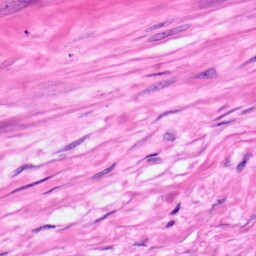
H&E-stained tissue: Pancreatic